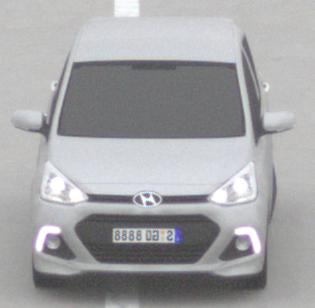
Make: Hyundai
Model: i10
Detailed model: Gen. 2
Model produced from: 2013
Model produced until: 2019
Doors: 5
Color: white
Road condition: dry road
Daytime: midday
Contrast: low contrast